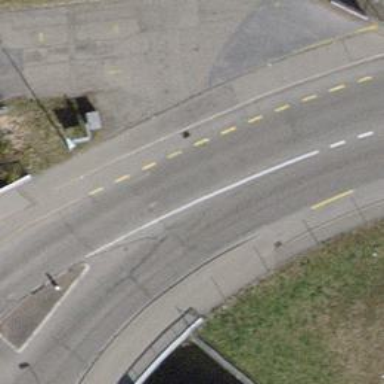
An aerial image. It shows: Secondary road with asphalt surface and dedicated cycle lane.